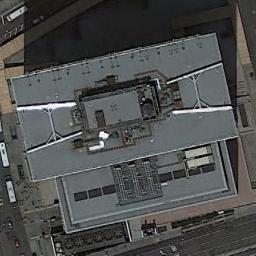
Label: commercial_area